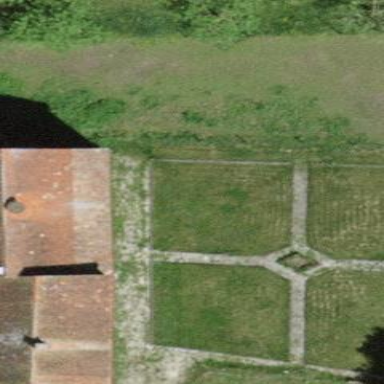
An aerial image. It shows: Castle-like garden.